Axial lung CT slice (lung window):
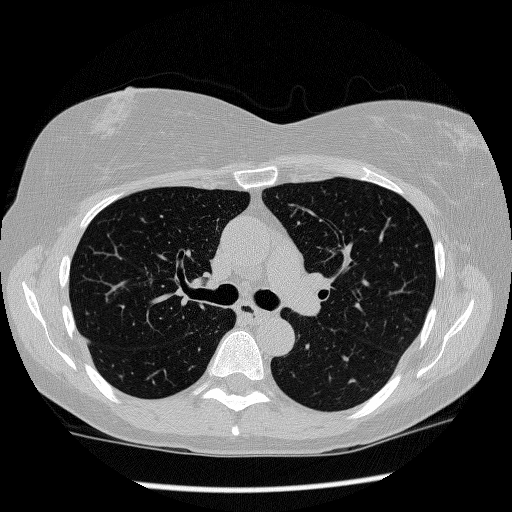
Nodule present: no